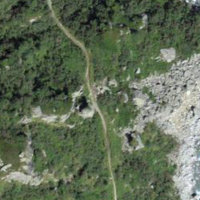
EUNIS habitat code: 26
Species observed at this site:
Cicerbita alpina